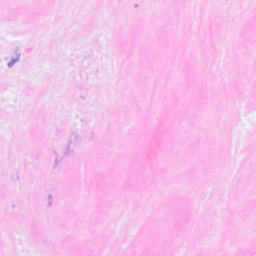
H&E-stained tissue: Breast